Question: I am trying to plot a histogram of some data, the data looks quite ok for me.
However the histogram is not being showed, and it is returning 'inf' values. I do not get to understand why.
Here is what I am doing:
A sample of my data to plot:
'''
>>>y[0:20]
array([ 9.<PHONE>, 11.<PHONE>, 10.20833309, 10.52459041,
12.35042774, 10.94318214, 11.47863285, 11.<PHONE>,
11.51063833, 11.40573821, 10.91732319, 11.<PHONE> ,
11.73077009, 10.<PHONE>, 10.<PHONE> , 9.77956991,
9.<PHONE> , 11.<PHONE> , 11.<PHONE>, 9.46416353])
'''
Then I am using 'matplotlib hist':
'''
>>> matplotlib.pyplot.hist(y,50)
(array([-1., 0., 0., 0., 0., 0., 0., 0., 0., 0., 0., 0., 0.,
0., 0., 0., 0., 0., 0., 0., 0., 0., 0., 0., 0., 0.,
0., 0., 0., 0., 0., 0., 0., 0., 0., 0., 0., 0., 0.,
0., 0., 0., 0., 0., 0., 0., 0., 0., 0., 1.]), array([ nan, inf, inf, inf, inf, inf, inf, inf, inf, inf, inf,
inf, inf, inf, inf, inf, inf, inf, inf, inf, inf, inf,
inf, inf, inf, inf, inf, inf, inf, inf, inf, inf, inf,
inf, inf, inf, inf, inf, inf, inf, inf, inf, inf, inf,
inf, inf, inf, inf, inf, inf, inf]), <a list of 50 Patch objects>)
'''
I do not understand what is going on.
I thought I did understand the hist function.
I have used many different bins, but it is not working.
I have also tried to plot the array 'y' just using the normal plot:
'''
>>>plot(y)
'''

I would appreciate any comment or suggestion.
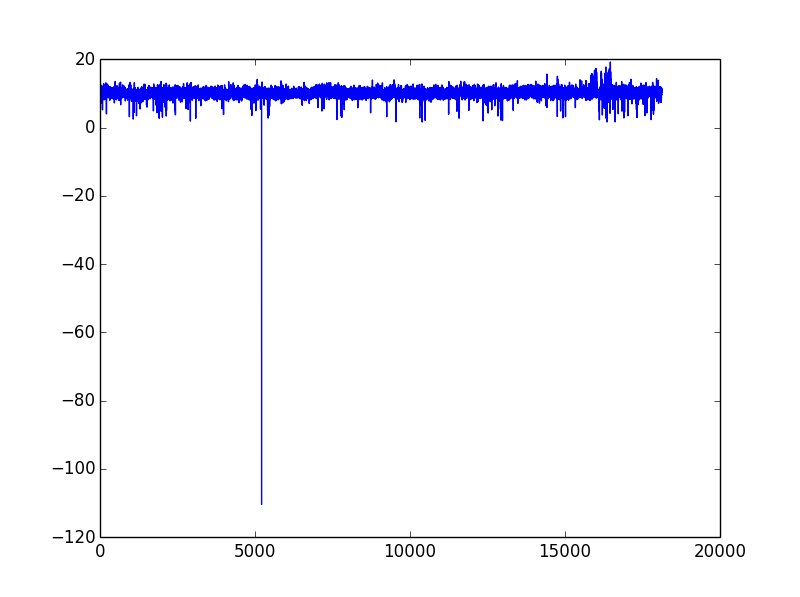
Answer: You probably have some irrational number in your 'y' array like 'nan' or 'inf'.
You didn't post all of the values, so you have to check yourself.
you can also do this by:
'pylab.isnan(y).any()'
and
'pylab.isinf(y).any()'
Good luck